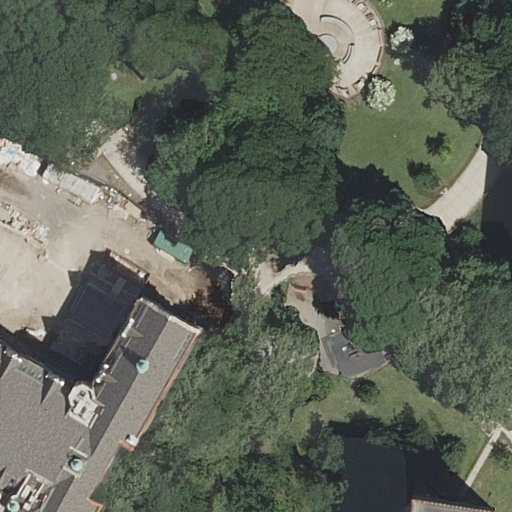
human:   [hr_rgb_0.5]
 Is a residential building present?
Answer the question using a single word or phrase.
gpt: yes

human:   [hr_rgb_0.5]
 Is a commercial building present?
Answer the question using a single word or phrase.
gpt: no

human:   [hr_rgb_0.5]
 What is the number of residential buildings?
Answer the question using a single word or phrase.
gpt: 2

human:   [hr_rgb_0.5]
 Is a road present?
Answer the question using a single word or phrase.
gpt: yes

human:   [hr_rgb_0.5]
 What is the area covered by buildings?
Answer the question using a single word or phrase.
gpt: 313m2

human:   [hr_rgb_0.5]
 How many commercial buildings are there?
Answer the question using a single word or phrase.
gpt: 0

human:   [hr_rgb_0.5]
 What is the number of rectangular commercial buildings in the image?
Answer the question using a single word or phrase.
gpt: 0

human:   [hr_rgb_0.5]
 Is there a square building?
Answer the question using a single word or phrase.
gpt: no

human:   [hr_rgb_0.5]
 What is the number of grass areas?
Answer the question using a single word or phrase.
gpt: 3

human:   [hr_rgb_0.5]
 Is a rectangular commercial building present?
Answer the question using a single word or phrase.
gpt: no

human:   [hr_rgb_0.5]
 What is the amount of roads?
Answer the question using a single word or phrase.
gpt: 5

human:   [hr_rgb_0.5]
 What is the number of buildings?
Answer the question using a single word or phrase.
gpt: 2

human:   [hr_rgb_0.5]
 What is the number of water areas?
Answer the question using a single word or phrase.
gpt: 0

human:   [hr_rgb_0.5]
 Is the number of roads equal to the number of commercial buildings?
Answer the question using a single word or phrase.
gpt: no

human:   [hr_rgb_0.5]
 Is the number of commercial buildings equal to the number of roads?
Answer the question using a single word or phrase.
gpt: no

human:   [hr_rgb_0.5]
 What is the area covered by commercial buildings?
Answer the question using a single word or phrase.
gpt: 0m2

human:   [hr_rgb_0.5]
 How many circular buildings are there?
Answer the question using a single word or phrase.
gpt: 0

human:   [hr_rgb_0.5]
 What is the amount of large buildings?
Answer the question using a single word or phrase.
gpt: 0

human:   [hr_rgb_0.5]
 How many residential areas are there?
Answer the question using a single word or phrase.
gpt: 1

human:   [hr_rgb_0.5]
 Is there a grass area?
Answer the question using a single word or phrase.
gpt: yes

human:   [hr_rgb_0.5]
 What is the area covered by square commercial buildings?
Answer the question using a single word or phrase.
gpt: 0m2

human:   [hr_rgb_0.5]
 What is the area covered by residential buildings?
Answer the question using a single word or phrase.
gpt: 313m2

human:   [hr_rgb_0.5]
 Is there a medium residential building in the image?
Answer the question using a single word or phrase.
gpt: yes

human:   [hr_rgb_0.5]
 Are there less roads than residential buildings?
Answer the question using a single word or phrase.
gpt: no

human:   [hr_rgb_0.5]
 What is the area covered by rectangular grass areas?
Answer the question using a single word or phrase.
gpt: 0m2

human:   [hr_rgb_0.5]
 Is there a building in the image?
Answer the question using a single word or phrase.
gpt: yes

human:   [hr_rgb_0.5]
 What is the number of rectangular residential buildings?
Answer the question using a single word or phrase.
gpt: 1

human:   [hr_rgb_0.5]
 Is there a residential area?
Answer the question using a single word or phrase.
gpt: yes

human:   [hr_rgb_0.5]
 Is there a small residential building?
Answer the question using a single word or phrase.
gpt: yes

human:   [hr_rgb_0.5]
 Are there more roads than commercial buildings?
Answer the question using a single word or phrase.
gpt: yes

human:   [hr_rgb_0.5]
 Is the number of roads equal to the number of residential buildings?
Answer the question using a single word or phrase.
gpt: no

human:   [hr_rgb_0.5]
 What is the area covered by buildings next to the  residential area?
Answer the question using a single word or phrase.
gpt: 313m2

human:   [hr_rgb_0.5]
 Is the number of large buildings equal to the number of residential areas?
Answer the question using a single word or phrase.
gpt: no

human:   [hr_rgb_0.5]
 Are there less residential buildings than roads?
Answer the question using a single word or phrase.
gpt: yes

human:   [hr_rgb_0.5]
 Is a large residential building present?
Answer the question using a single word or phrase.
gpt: no

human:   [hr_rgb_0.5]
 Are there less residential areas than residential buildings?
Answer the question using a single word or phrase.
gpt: yes

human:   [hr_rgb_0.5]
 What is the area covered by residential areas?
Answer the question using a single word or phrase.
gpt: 3538m2

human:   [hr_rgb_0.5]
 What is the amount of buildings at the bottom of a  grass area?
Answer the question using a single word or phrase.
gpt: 2

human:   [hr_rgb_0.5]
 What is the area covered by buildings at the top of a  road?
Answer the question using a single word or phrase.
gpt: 0m2

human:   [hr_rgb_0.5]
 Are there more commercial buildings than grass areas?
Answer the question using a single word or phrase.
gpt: no

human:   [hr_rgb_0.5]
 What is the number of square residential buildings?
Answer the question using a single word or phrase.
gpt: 0

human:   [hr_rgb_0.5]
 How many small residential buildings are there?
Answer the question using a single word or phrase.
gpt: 1

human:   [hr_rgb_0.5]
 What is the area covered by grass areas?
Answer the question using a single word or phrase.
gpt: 1581m2

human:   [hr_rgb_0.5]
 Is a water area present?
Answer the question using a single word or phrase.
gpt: no

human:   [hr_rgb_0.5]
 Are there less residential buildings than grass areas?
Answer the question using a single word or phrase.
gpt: yes

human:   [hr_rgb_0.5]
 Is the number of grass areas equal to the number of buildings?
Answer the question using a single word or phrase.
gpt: no

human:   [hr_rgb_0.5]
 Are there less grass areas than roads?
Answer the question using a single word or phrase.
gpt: yes

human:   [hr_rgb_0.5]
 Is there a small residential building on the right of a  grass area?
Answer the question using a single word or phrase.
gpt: yes

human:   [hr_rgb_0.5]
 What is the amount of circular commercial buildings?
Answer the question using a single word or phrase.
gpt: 0

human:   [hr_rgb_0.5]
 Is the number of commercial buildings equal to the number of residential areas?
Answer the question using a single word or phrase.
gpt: no

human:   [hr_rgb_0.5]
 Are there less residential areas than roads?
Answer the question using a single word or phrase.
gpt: yes

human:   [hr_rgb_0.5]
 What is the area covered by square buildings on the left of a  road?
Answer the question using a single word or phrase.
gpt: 0m2

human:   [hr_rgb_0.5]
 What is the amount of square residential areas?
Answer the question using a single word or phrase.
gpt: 0

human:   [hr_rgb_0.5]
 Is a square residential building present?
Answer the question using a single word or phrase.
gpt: no

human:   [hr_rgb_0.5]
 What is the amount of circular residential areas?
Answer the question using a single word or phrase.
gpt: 0

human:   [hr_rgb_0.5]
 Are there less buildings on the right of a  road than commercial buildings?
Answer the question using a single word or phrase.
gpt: no

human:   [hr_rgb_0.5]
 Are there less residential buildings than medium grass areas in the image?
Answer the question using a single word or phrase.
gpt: no

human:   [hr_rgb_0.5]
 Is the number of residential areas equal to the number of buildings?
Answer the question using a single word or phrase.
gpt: no

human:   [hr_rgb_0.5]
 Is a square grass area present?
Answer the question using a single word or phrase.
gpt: no

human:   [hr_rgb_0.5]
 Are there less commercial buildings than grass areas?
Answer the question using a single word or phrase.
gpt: yes

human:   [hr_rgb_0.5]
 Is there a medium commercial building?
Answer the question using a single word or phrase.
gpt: no

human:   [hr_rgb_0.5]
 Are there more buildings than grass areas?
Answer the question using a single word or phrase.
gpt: no

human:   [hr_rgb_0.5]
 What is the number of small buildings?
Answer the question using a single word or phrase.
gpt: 1

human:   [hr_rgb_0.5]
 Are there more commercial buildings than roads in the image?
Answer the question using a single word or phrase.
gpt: no